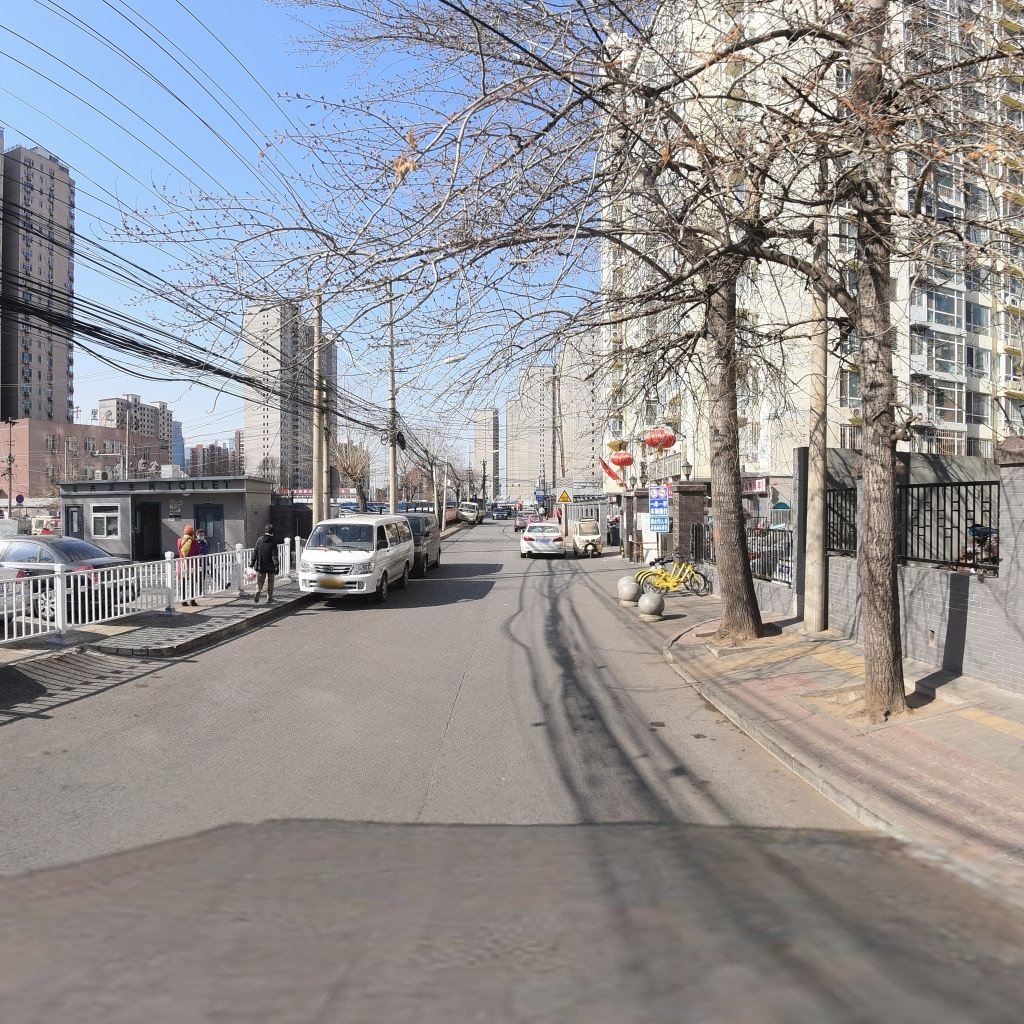
Region: Xicheng
Road damage annotations: longitudinal crack